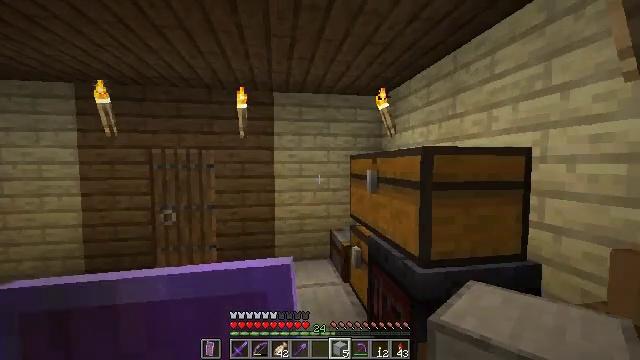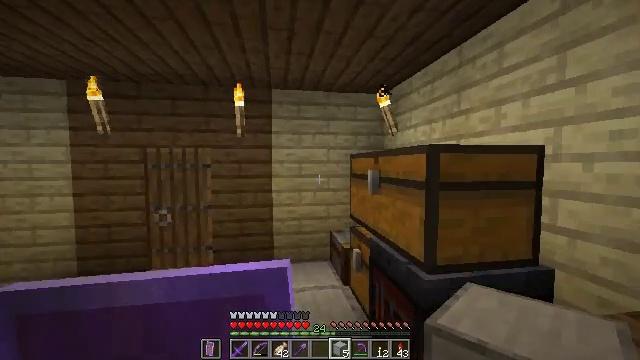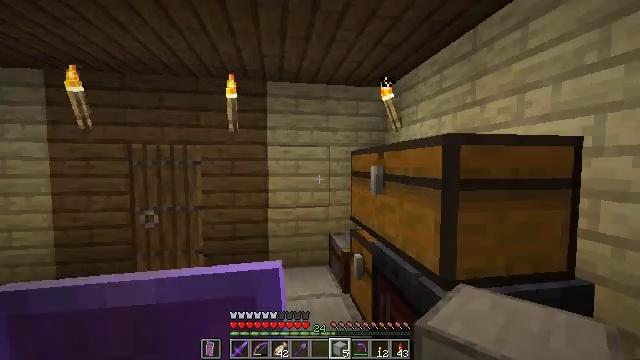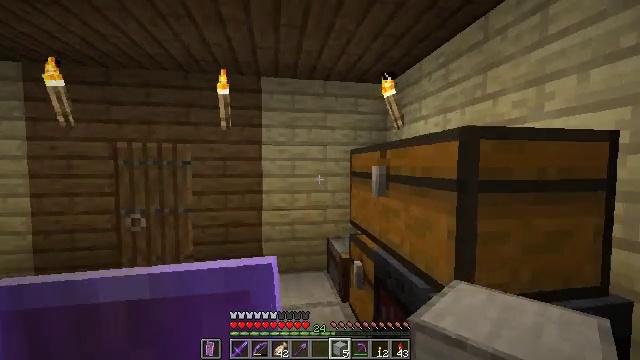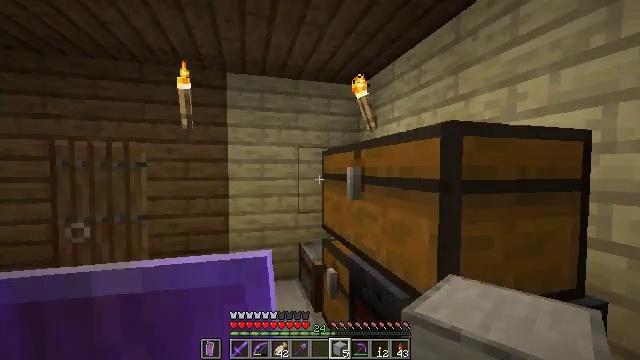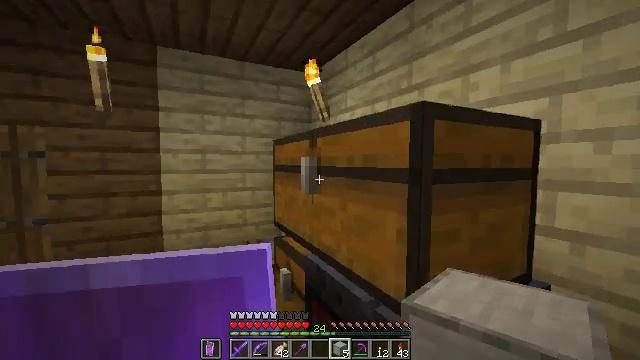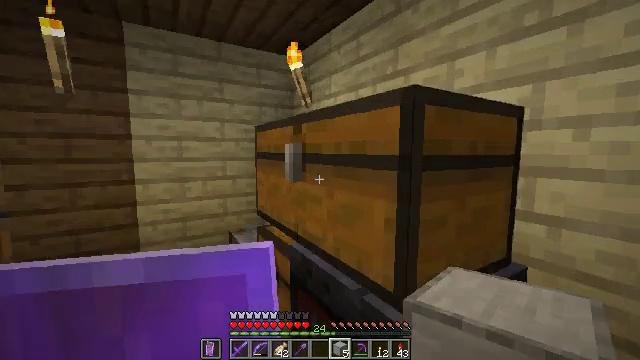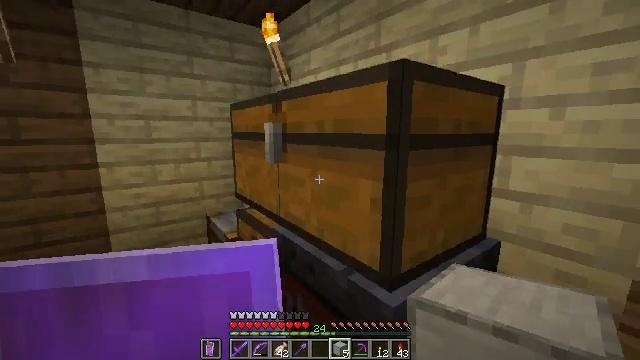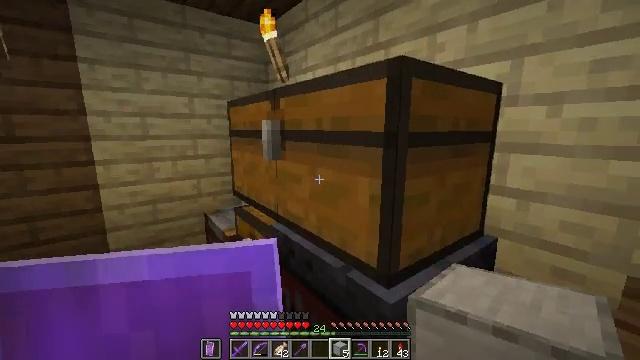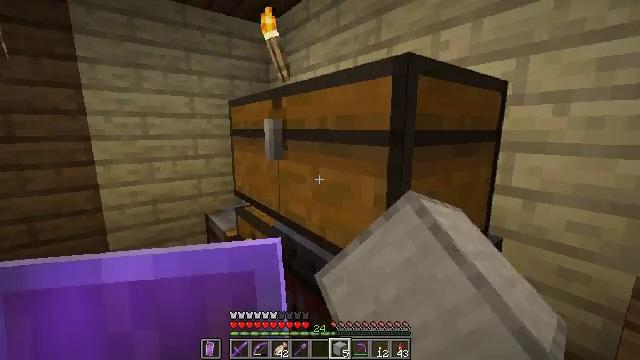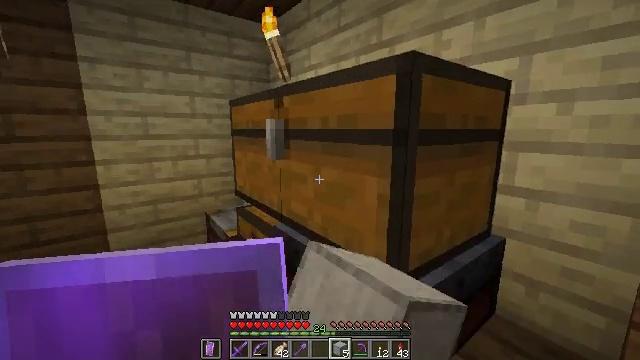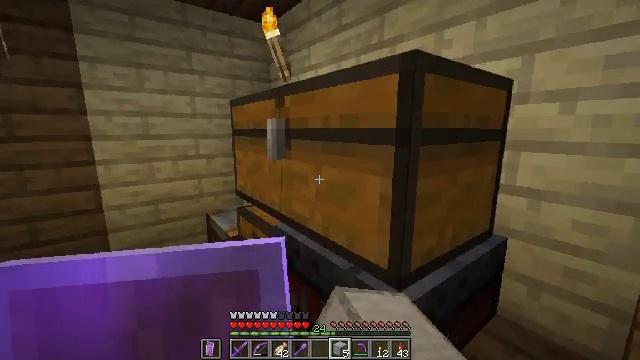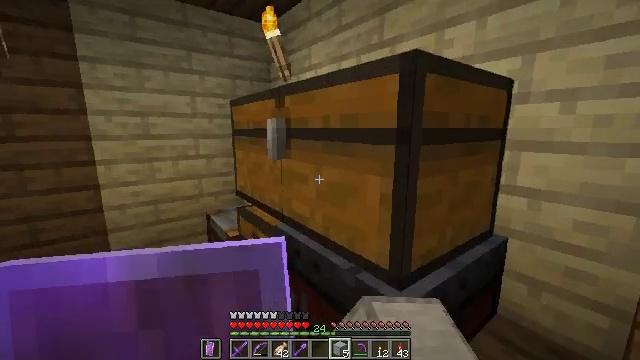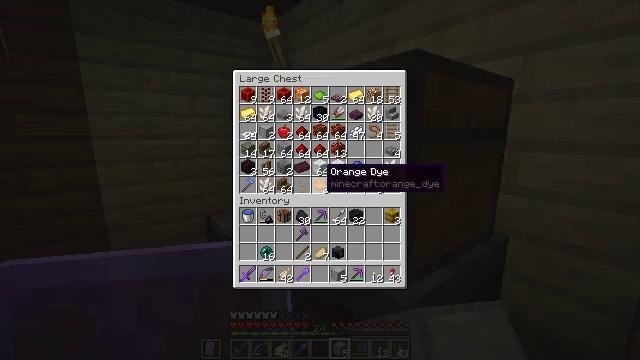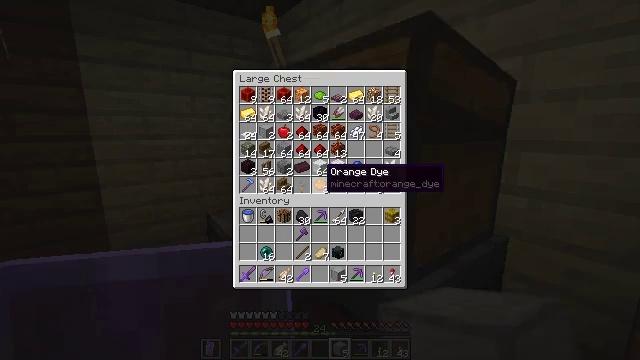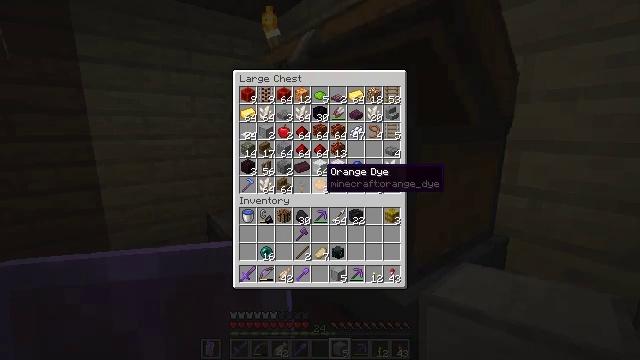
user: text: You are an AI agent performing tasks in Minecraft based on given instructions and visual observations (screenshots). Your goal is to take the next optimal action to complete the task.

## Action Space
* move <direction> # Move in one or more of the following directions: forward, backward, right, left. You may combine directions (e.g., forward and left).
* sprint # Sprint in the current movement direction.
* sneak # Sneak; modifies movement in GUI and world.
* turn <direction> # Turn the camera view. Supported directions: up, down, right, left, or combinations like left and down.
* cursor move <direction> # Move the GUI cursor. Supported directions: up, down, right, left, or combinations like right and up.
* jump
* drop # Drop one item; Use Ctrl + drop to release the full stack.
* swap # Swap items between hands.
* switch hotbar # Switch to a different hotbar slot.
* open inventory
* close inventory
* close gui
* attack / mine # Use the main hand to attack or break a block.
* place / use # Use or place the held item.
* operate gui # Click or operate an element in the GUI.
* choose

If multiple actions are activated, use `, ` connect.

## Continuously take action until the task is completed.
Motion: motion action
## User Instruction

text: Produce nether brick by using a furnace with netherrack.
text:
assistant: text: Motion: move forward
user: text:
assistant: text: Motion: move forward
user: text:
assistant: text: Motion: move forward
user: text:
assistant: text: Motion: move forward, turn right
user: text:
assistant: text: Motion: turn right and down
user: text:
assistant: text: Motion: turn right and down
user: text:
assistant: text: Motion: turn right and down
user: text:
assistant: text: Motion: use / place
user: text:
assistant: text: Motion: use / place
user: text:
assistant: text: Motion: use / place
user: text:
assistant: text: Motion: use / place
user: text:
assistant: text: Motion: no_op
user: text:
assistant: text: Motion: no_op
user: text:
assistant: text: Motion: no_op
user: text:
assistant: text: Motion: no_op
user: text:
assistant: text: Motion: no_op
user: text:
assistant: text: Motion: turn down
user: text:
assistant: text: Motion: turn right and down
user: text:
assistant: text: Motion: turn down
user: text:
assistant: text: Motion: no_op
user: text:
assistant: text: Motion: sneak
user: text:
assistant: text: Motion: sneak
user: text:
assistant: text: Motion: sneak
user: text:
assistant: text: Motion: sneak
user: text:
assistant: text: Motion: sneak
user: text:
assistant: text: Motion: sneak, attack / mine
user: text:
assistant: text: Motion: sneak, attack / mine
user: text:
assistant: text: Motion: sneak, attack / mine
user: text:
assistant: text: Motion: sneak
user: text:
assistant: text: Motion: sneak